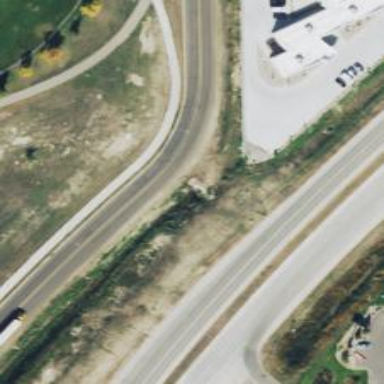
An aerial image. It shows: Tertiary road.